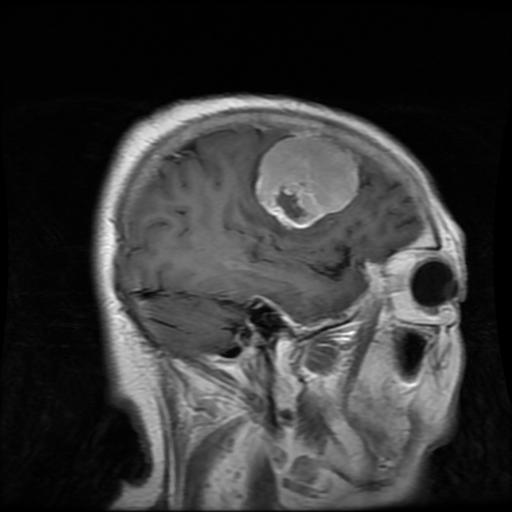
Label: meningioma